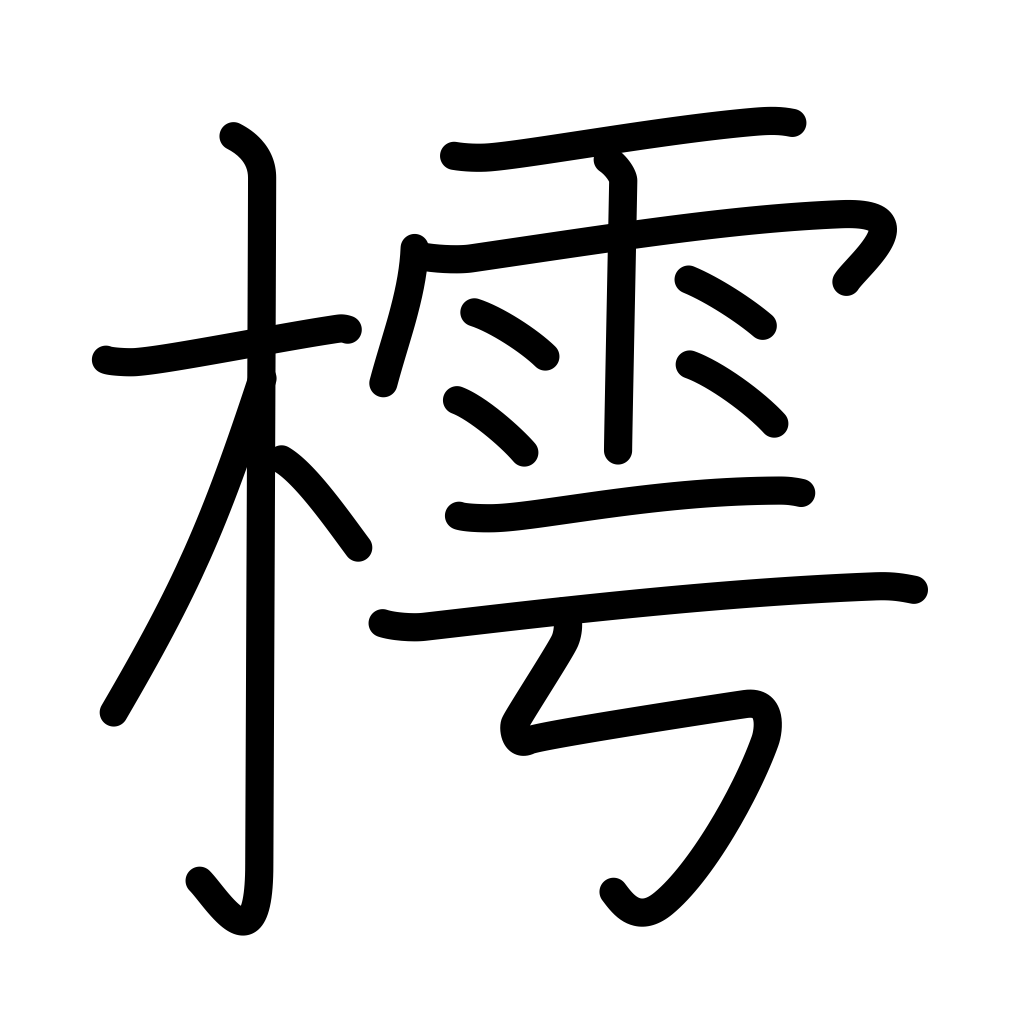
Meaning: Japanese bead tree